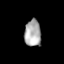
Tissue: lung
Cell type: T cells
Senescence score: 0.5587
Nuclear area (px): 431
Mean DAPI intensity: 172.012